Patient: sex F, age 43
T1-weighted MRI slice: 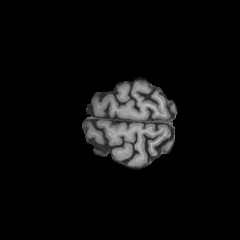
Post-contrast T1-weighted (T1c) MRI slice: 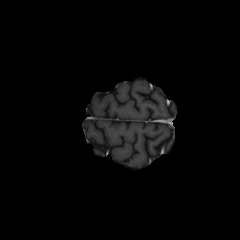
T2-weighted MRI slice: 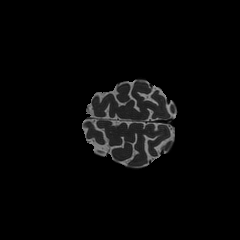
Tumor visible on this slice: no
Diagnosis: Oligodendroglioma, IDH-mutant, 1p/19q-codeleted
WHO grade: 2